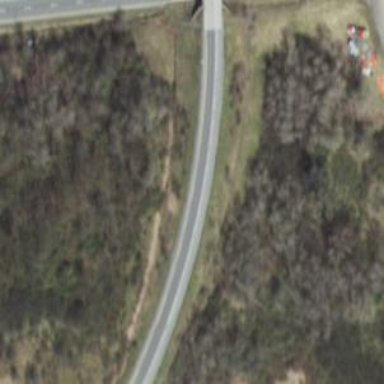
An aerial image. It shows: Trunk link highway.